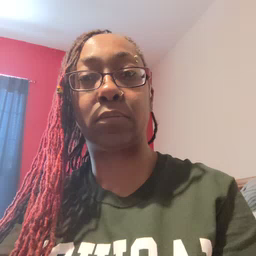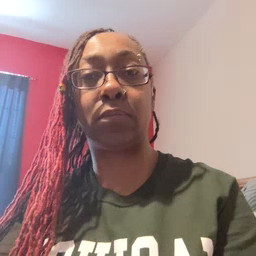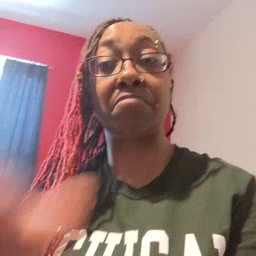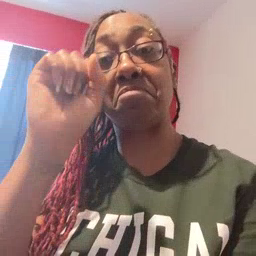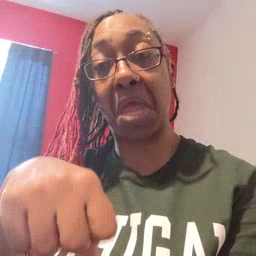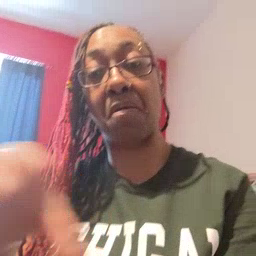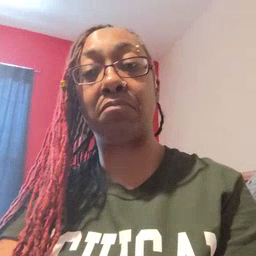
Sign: can